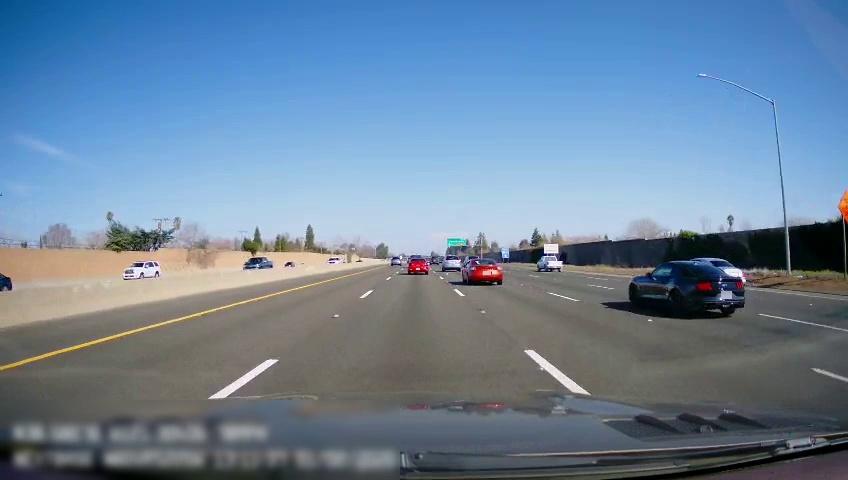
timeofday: Day
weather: Sunny
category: Drivable Space
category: Vehicles | Truck
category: Vehicles | SUV
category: Vehicles | SUV
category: Vehicles | Car
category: Vehicles | Car
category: Vehicles | Car
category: Vehicles | Car
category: Vehicles | SUV
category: Vehicles | SUV
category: Vehicles | Van
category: Vehicles | Car
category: Vehicles | Car
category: Vehicles | Truck
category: Vehicles | Car
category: Lanes | Alternate Lane
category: Lanes | Current Lane
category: Lanes | Current Lane
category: Lanes | Alternate Lane
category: Lanes | Alternate Lane
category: Lanes | Alternate Lane
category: Lanes | Alternate Lane
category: Traffic | Signs
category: Traffic | Signs